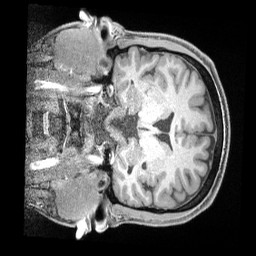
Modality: T1w
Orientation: coronal
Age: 39
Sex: male
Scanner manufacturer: siemens
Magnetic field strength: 3 T
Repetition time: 2 s
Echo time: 0.00211 s